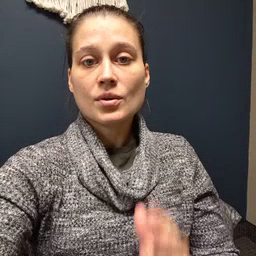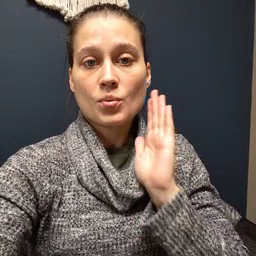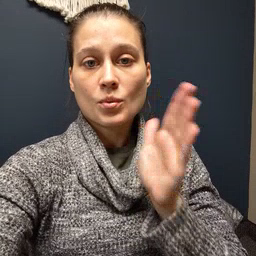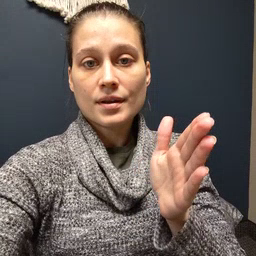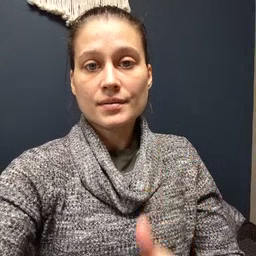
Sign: will